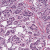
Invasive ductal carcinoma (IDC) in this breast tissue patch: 1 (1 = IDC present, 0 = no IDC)